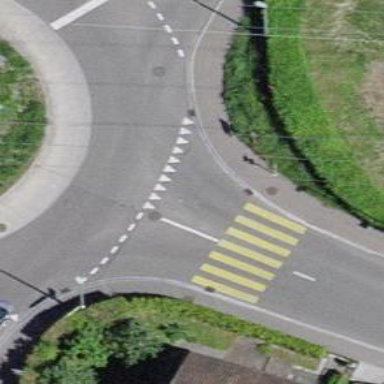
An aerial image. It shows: Marked crossing on the road.